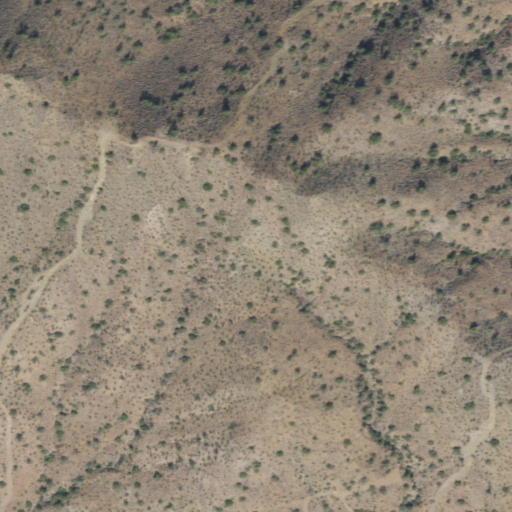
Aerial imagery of mountain in Arizona named Union Hills containing only shrub